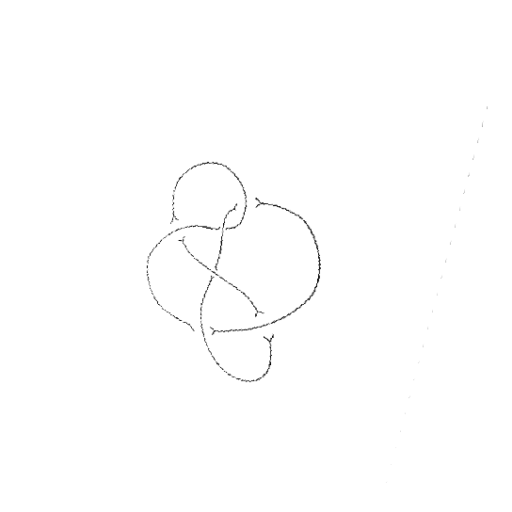
Crossing number: 6